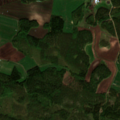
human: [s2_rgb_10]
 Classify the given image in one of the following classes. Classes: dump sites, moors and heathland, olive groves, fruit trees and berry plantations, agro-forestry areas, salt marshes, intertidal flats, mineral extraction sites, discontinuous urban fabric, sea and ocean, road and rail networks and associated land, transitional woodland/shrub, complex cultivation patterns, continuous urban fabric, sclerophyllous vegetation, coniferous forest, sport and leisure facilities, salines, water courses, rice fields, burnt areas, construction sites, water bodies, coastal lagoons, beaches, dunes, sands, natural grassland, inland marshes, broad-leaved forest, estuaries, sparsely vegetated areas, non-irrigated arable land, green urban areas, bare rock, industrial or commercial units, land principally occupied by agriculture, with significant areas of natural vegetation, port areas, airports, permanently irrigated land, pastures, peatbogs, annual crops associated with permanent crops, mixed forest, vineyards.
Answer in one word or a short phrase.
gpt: non-irrigated arable land, land principally occupied by agriculture, with significant areas of natural vegetation, coniferous forest, mixed forest